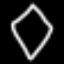
Label: diamond